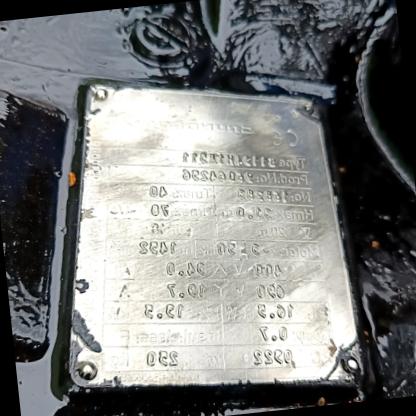
Klasa: tabliczka-znamionowa